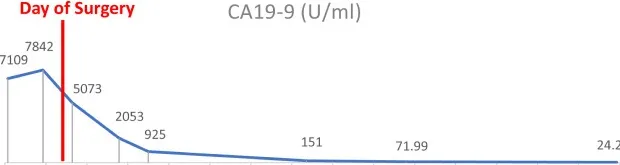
Dynamic changes of serum tumor marker levels before and after surgery. (A-C) The serum concentrations of CA19-9, CEA, and CA125 dropped quickly after laparoscopic total splenectomy until reaching the normal range 3 months later.
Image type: chart (chart)